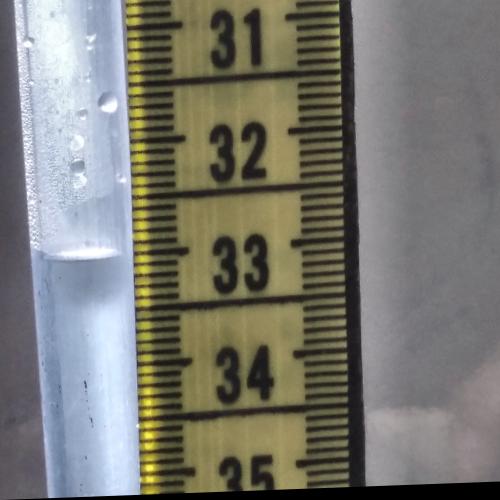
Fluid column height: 33.0 cm